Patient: sex M, age 60
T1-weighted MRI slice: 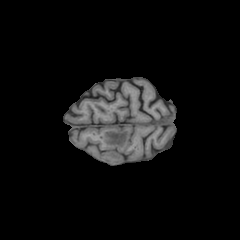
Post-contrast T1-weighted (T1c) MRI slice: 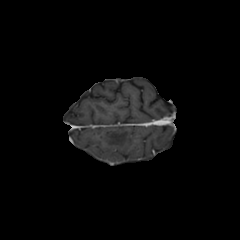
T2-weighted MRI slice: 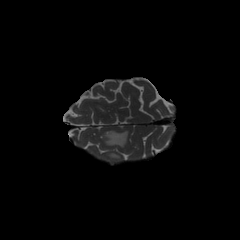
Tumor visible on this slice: yes
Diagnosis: Glioblastoma, IDH-wildtype
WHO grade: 4